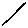
Label: line